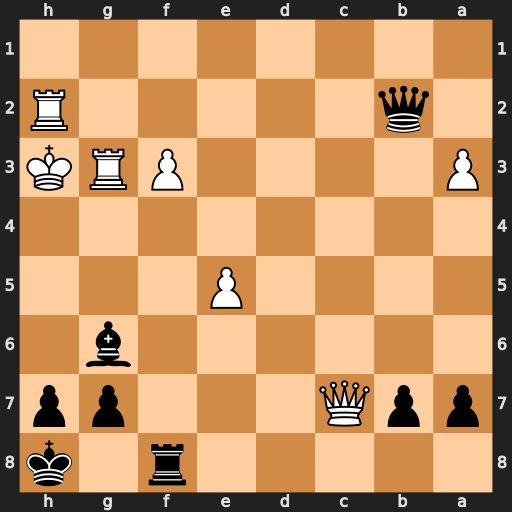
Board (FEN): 5r1k/ppQ3pp/6b1/4P3/8/P4PRK/1q5R/8
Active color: b
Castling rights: -
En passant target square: -
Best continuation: Bf5+ Rg4 Bxg4+